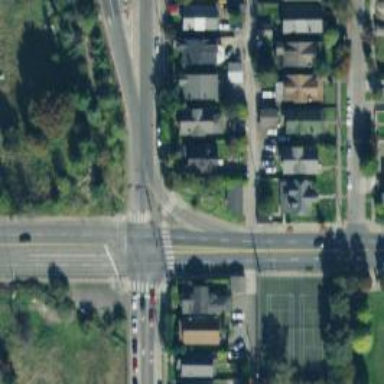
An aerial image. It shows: Footway that serves as traffic island.